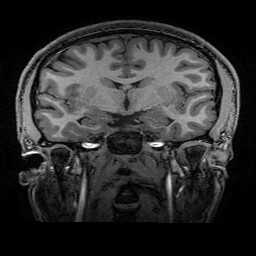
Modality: T1w
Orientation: sagittal
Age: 19
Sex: male
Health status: healthy
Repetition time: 2.53 s
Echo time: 0.0034 s